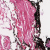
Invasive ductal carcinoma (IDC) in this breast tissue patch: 0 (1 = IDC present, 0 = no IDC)